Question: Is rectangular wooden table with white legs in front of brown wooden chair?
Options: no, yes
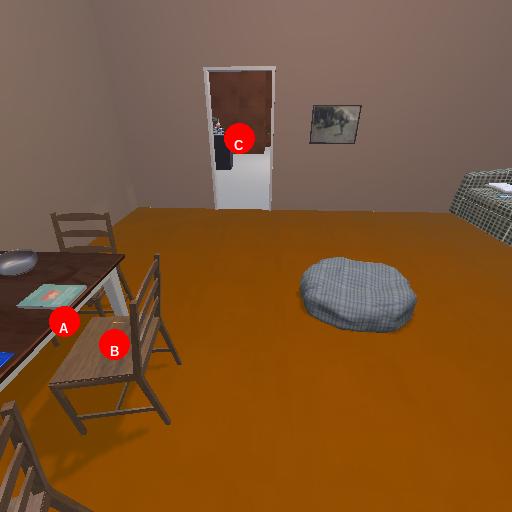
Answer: no